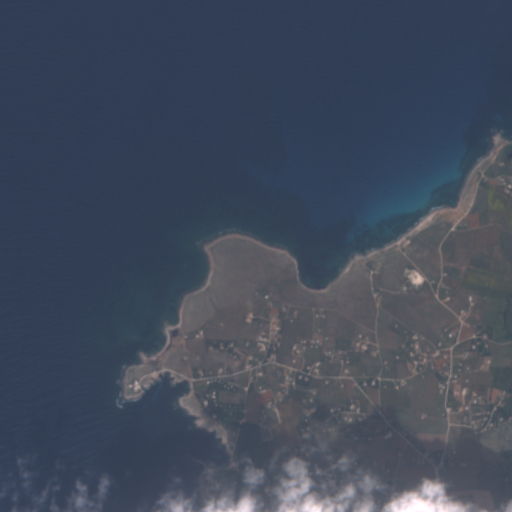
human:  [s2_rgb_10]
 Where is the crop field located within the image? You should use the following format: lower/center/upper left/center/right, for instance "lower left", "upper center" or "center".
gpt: The crop field is located in the lower center of the image.
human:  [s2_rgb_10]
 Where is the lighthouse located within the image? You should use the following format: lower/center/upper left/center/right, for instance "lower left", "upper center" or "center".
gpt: The lighthouse is located in the lower left of the image.
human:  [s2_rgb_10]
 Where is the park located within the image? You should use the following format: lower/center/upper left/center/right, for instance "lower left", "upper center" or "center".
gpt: The park is located in the lower center of the image.
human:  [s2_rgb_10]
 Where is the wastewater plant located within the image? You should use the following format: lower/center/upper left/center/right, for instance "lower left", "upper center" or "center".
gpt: The wastewater plant is located in the lower center of the image.
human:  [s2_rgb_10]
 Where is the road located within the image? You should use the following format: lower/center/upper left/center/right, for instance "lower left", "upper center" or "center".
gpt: There is no road in the image.